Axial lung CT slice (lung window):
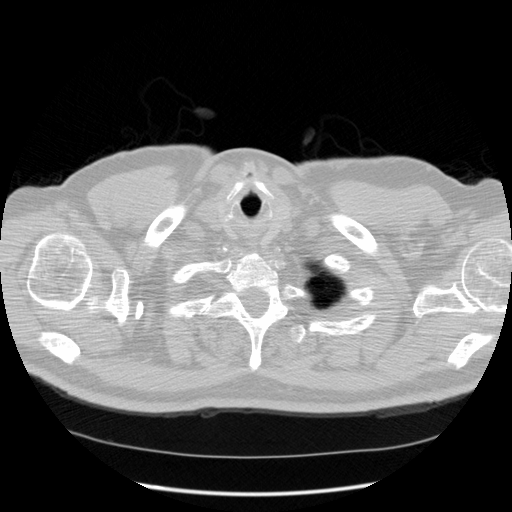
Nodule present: no